Field crop: tomato
Growth stage: 1
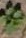
Species: solanum